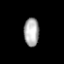
Tissue: prostate
Cell type: Fibroblasts
Senescence score: 0.7063
Nuclear area (px): 421
Mean DAPI intensity: 172.183